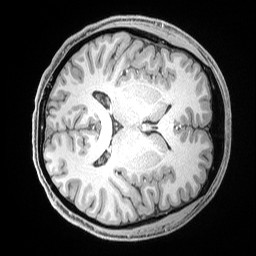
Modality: T1w
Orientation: axial
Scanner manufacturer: siemens
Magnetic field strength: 3 T
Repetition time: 2.53 s
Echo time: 0.00169 s